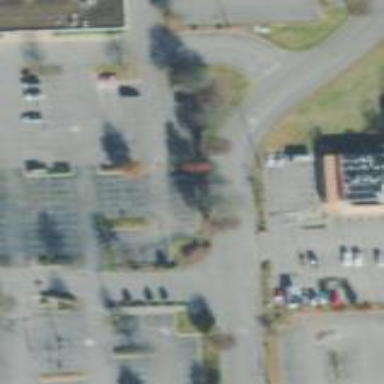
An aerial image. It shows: Parking area.